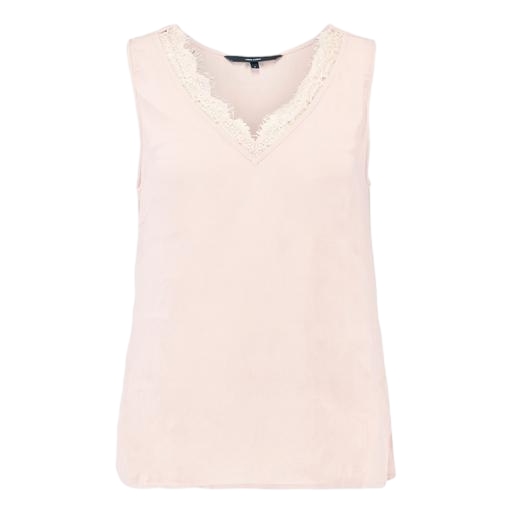
pink lace-accented top, pink lace-trim top, fancy tank top, white background